Question: I'm trying to access every name in the beers array for a search algorithm. I have the array set up as a dictionary,but it doesn't behave quite like a dictionary. Here is what the data looks like:
Just so you can see how I've been accessing the array, here is how I populated my uitableview.So, basically I know how to access individual objects in the arrray but I can't access the whole array. :
'''
cell.detailTextLabel.text=[self.beers[indexPath.row] name]
'''
Then again I might be totally off base. I'm still learning objective c and ios here so sorry if my inexperience shows through in my post. any tips help. Thanks guys!
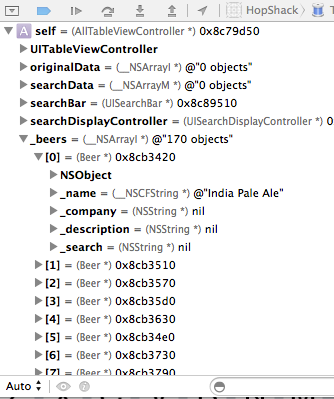
Answer: I'm assuming that you want a new array that contains just the names of each 'Beer' object and not the object itself. You can use an array "mapping" function like in this category.
'''
typedef id(^MapBlock)(id input);
@implementation NSArray (Additions)
- (NSArray *)arrayByMappingWithBlock:(MapBlock)block {
NSMutableArray *array = [[NSMutableArray alloc] initWithCapacity:self.count];
for (id obj in self) {
[array addObject:block(obj)];
}
return array;
}
@end
'''
You would then use it like so...
'''
NSArray *beerNames = [self.beers arrayByMappingWithBlock:^id(Beer *beer) {
return beer.name;
}];
'''